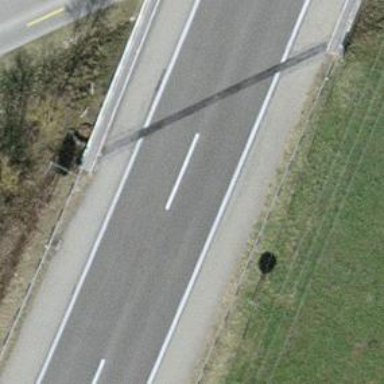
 designed for trunk highway and motorroad."